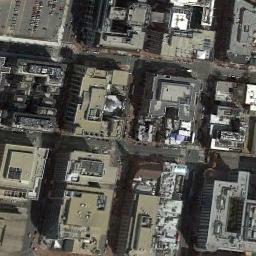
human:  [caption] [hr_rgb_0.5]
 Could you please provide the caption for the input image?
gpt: The commercial area is consist of many buildings .

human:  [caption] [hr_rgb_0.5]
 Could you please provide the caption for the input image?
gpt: A commercial area has some buildings arranged neatly and some roads go through the commercial area .

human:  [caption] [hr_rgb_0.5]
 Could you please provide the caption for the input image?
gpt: The style of the building is very strange .

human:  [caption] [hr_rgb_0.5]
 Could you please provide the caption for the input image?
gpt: In a business district there are several tall buildings of different shapes and several roads with many cars  There are many cars in the open space beside the road .

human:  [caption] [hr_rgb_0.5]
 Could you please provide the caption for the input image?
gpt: There are buildings arranged neatly on a commercial area .